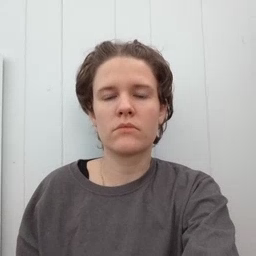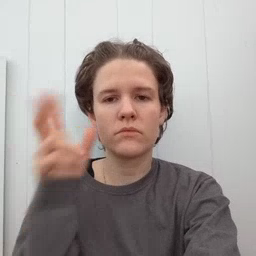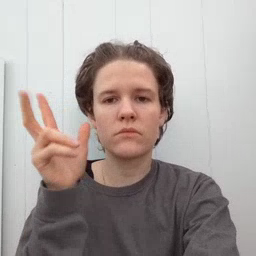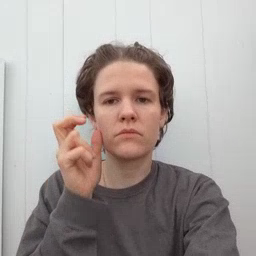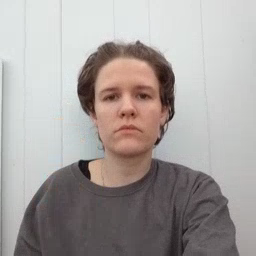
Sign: listen